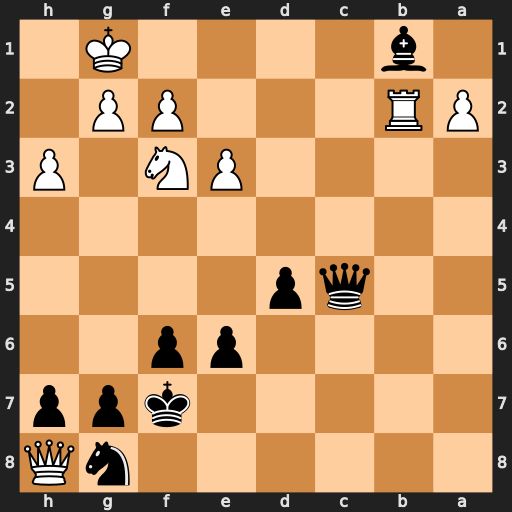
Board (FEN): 6nQ/5kpp/4pp2/2qp4/8/4PN1P/PR3PP1/1b4K1
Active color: b
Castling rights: -
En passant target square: -
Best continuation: Qc1+ Kh2 Qxb2